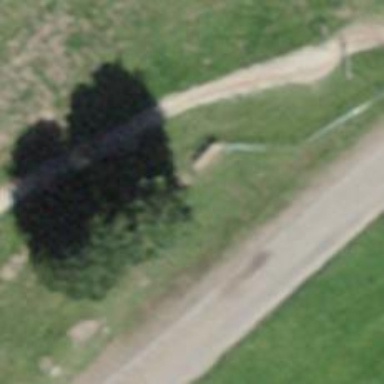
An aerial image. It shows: Red bench.